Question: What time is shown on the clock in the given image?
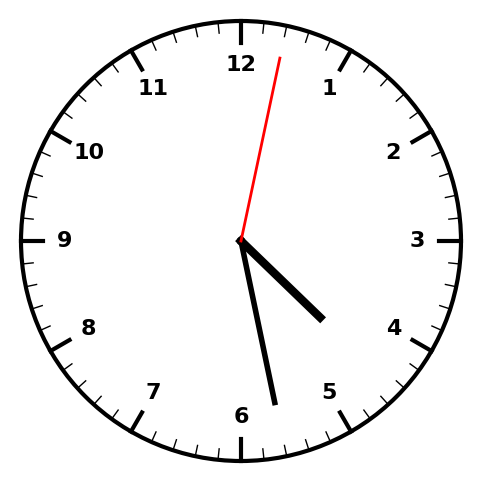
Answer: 04:28:02